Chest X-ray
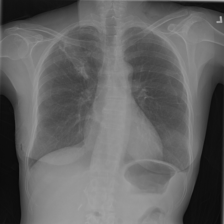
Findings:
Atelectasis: negative
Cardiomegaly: negative
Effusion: negative
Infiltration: negative
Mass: negative
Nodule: negative
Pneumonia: negative
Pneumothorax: negative
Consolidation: negative
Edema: negative
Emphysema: negative
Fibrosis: negative
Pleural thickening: negative
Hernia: negative